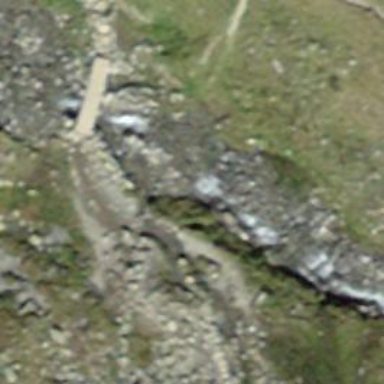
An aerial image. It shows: Rocky path.